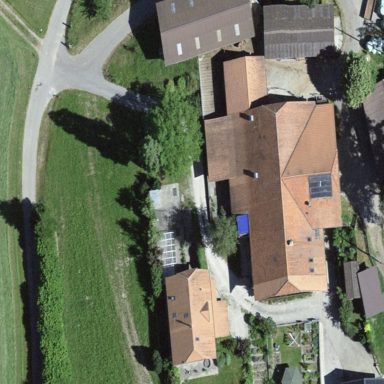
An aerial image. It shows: Farmyard area.